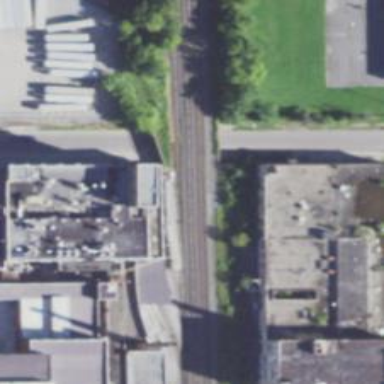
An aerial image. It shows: Railway tracks on embankment.